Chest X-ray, PA view. Patient: 36 years old, sex M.
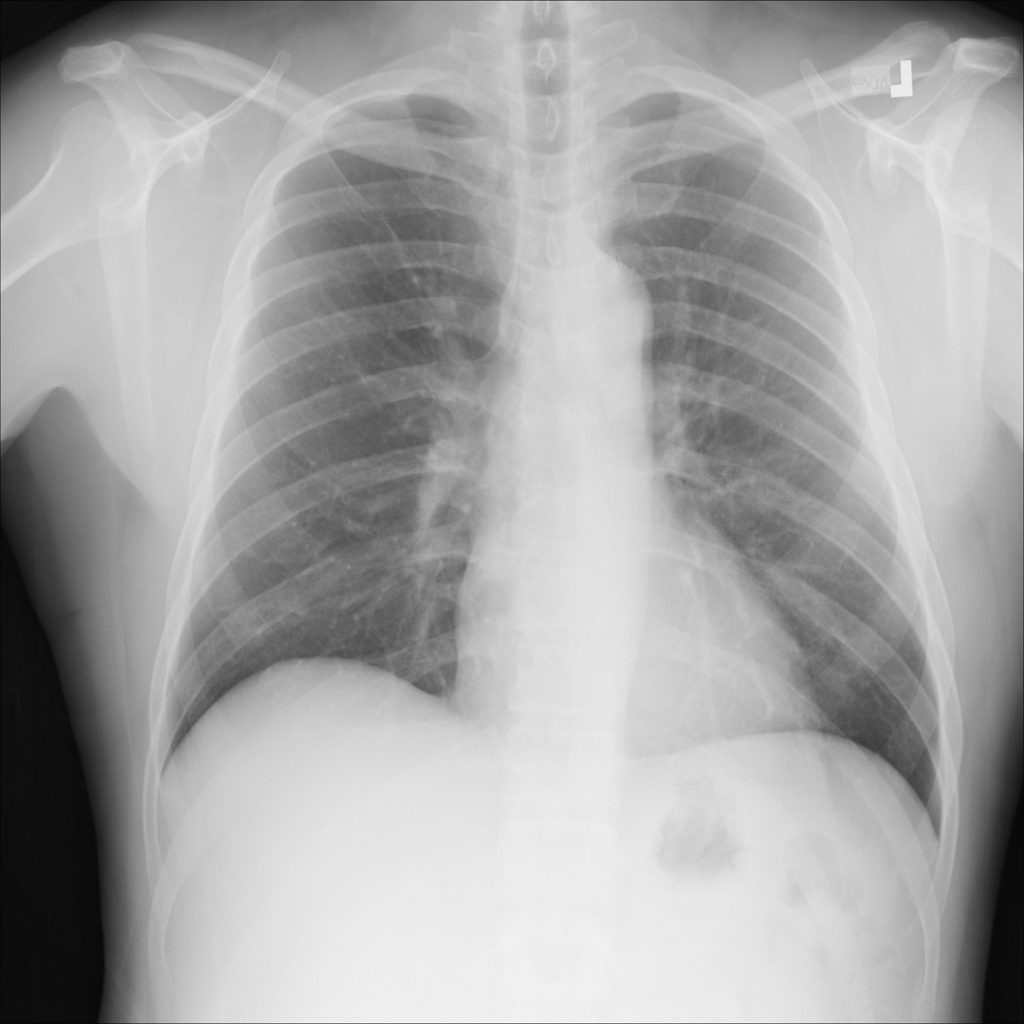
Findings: No Finding